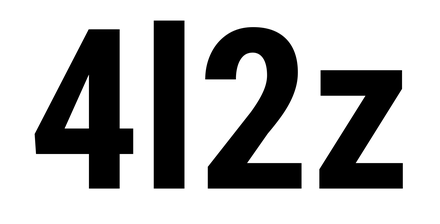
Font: Roboto_Condensed_Bold